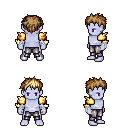
a pixel art fantasy rpg character, male body template, dark elf, purple skin, gold arm armor, metal pants, blonde bedhead hairstyle, white cloth bandages, four views (front, back, left, right), 2x2 character sprite sheet, small pixel art, hard edges, no anti-aliasing